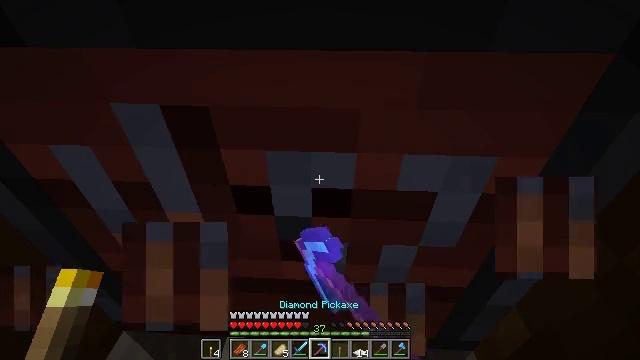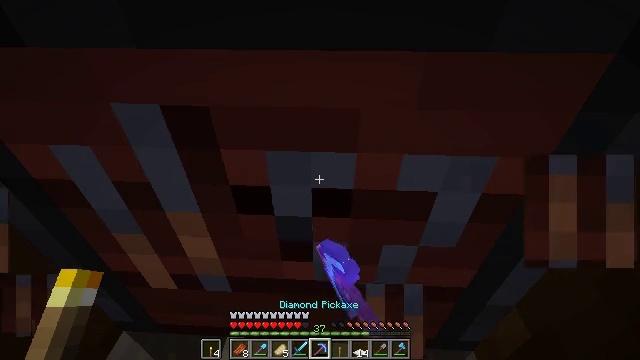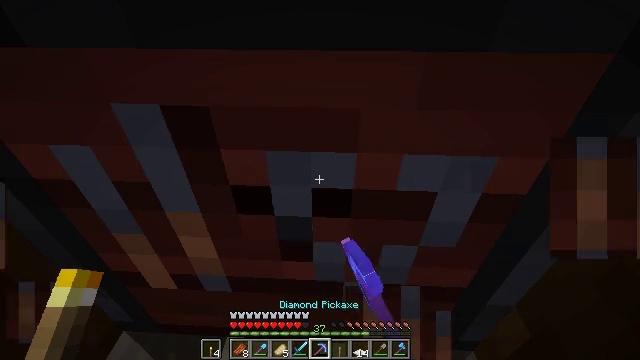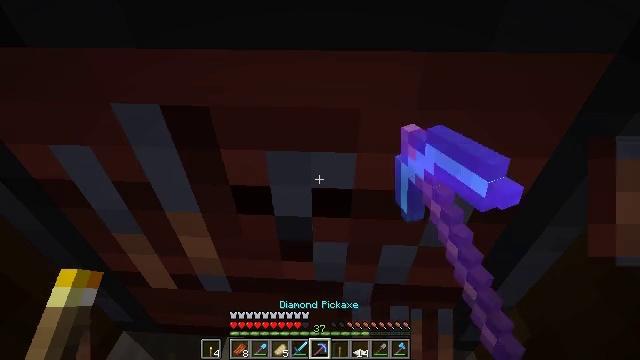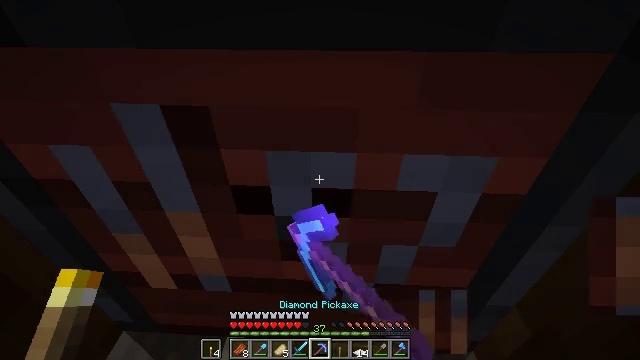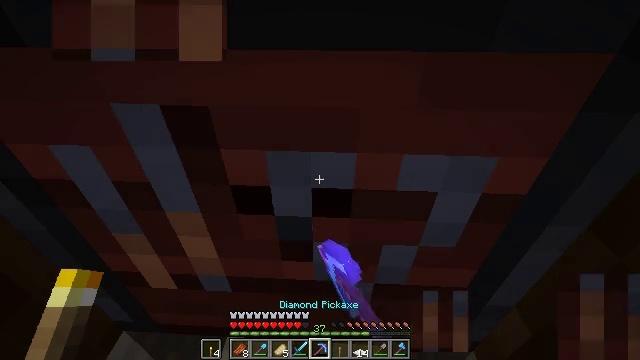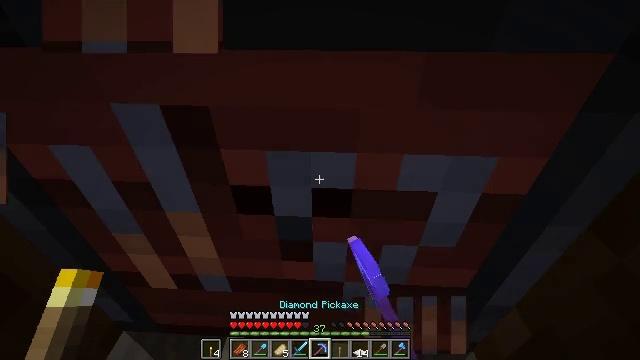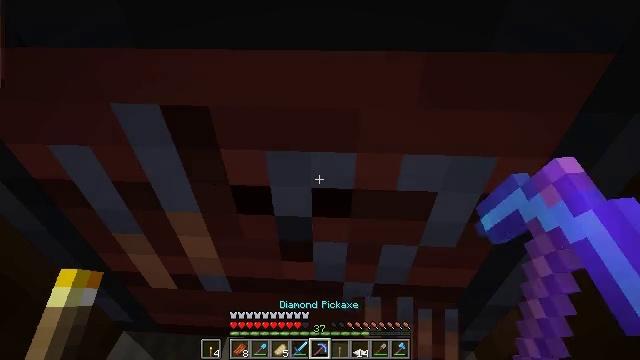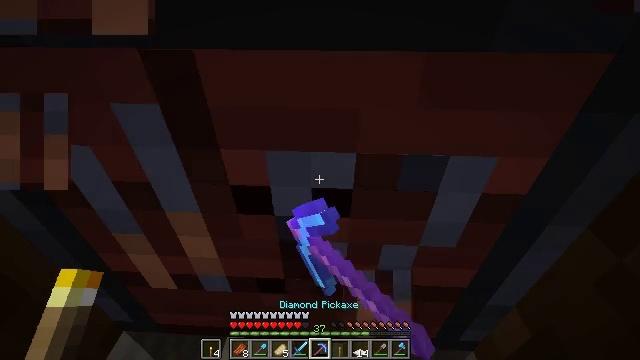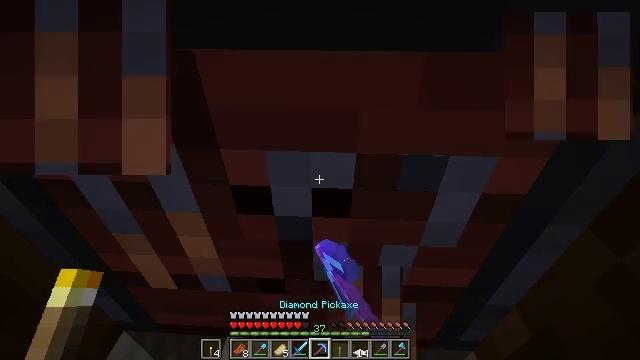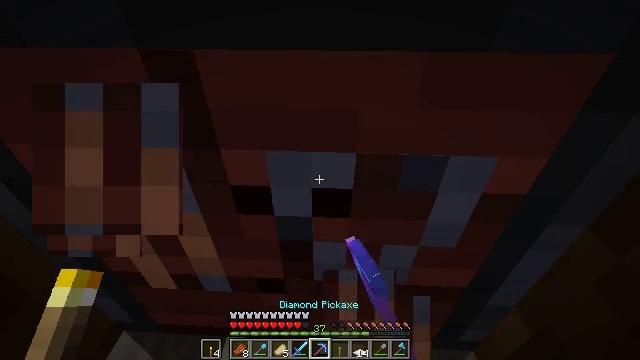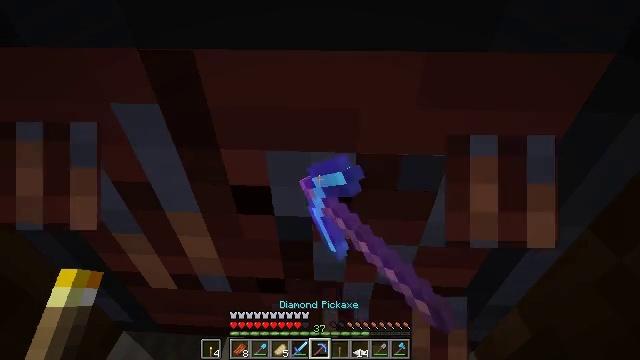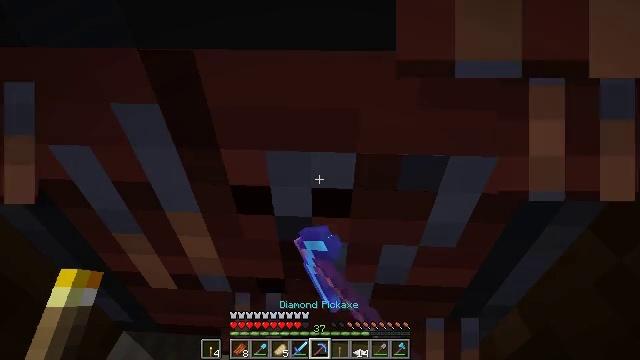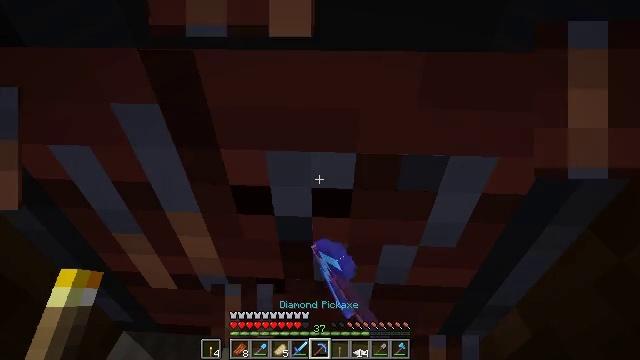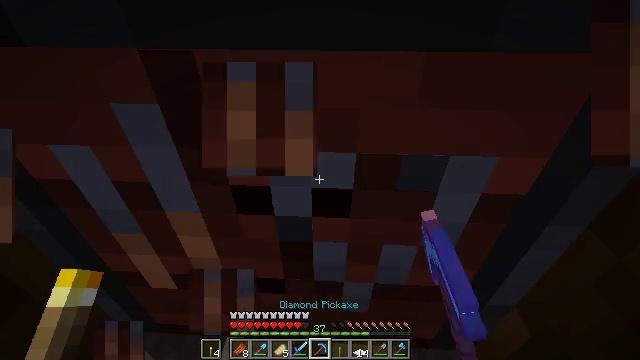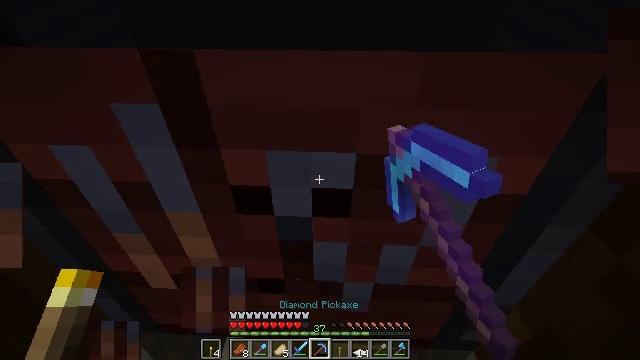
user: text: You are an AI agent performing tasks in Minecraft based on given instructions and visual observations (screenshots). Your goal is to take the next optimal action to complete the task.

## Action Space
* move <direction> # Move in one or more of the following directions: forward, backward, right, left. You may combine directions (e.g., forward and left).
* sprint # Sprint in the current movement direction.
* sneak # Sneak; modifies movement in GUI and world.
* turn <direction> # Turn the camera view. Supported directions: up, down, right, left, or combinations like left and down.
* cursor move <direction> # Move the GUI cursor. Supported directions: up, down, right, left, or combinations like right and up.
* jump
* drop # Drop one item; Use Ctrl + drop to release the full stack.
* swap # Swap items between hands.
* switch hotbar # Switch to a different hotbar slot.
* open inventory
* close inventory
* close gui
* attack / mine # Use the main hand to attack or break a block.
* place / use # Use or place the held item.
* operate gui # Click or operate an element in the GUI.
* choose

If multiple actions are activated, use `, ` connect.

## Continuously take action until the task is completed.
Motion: motion action
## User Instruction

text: Attack the smithing table to collect it.
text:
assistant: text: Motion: attack / mine
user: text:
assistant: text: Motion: attack / mine
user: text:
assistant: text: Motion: attack / mine
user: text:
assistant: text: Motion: attack / mine
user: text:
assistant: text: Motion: attack / mine
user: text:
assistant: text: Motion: attack / mine
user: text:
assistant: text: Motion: attack / mine
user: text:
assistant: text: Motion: attack / mine
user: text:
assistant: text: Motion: attack / mine
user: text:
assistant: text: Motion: attack / mine
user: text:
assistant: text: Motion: attack / mine
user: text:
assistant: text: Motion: attack / mine
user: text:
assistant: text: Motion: attack / mine
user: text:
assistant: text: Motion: attack / mine
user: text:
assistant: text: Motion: attack / mine
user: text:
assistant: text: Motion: attack / mine
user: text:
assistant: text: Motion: attack / mine
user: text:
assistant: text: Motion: attack / mine
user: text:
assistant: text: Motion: attack / mine
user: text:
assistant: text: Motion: attack / mine
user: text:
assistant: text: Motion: attack / mine
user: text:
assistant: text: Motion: attack / mine
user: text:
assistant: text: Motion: attack / mine
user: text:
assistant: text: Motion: attack / mine
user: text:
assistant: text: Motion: attack / mine
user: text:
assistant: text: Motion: attack / mine
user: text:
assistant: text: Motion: attack / mine
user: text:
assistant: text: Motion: attack / mine
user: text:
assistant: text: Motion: attack / mine
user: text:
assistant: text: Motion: attack / mine